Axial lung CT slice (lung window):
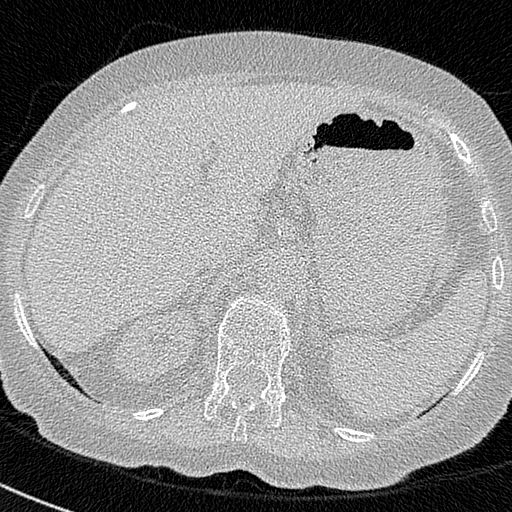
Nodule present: no